Question: Count the number of objects in the diagram.
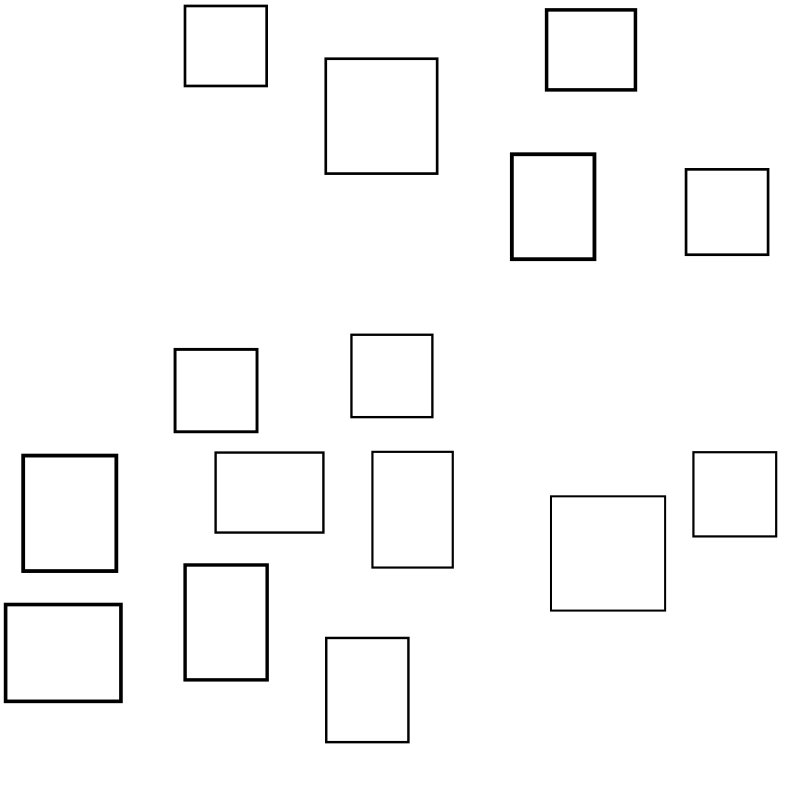
Answer: 15